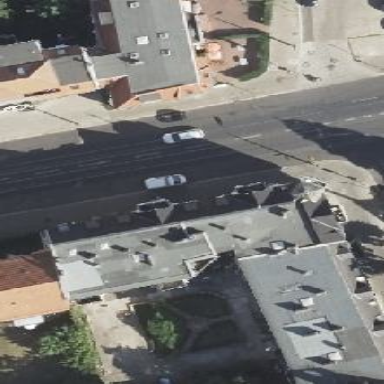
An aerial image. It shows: Residential building with mansard roof.